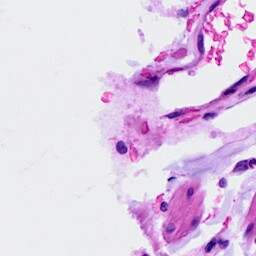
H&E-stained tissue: Ovarian